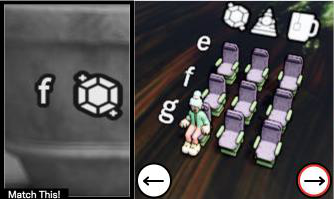
Task: seats
Answer: no